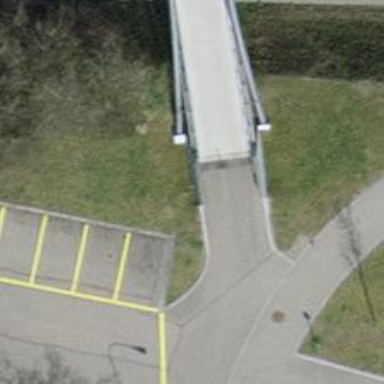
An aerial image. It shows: Bollard.